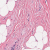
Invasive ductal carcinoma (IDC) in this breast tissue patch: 0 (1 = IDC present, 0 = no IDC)